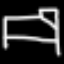
Label: bed